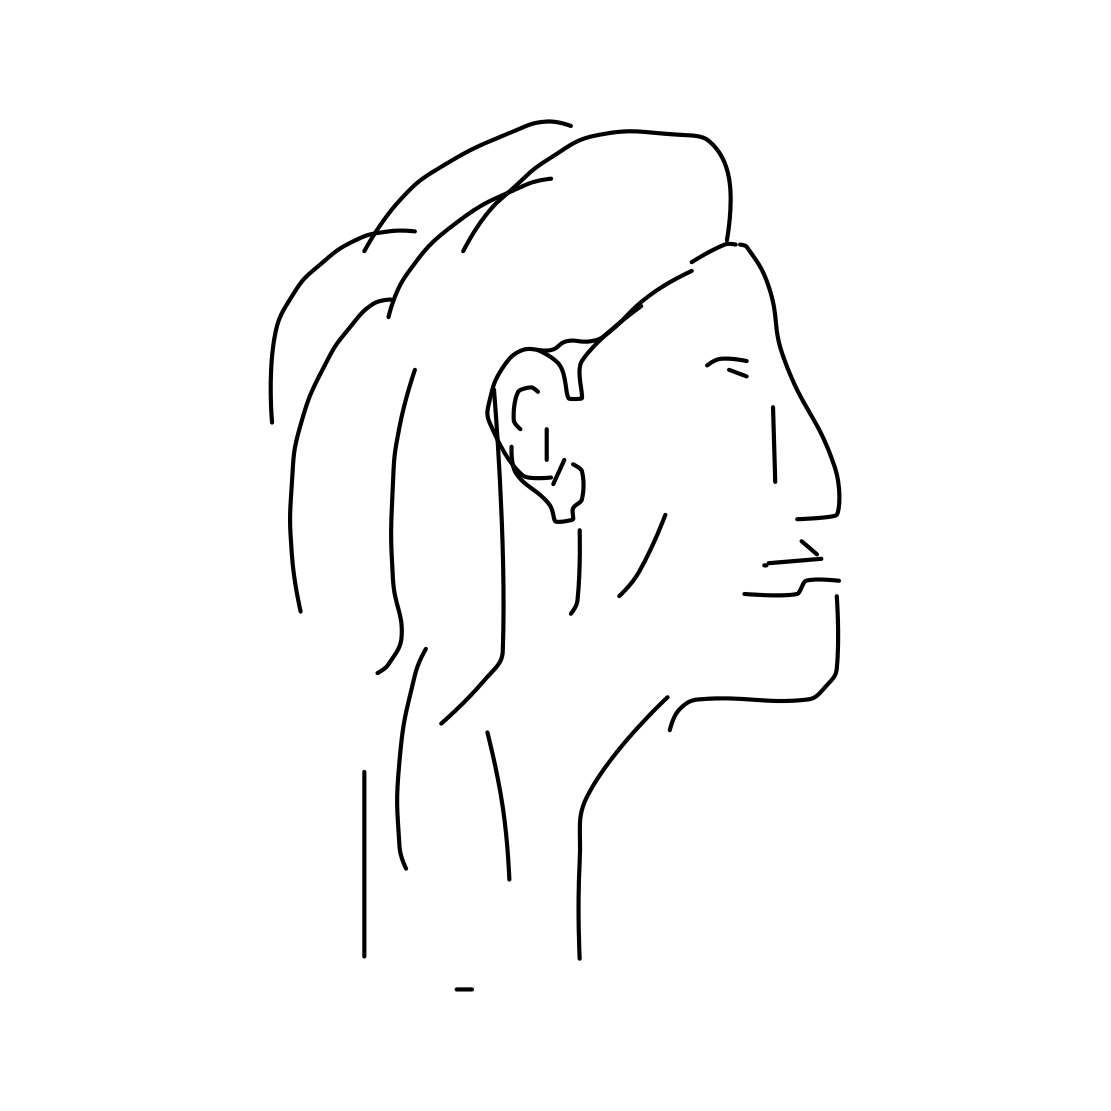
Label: head